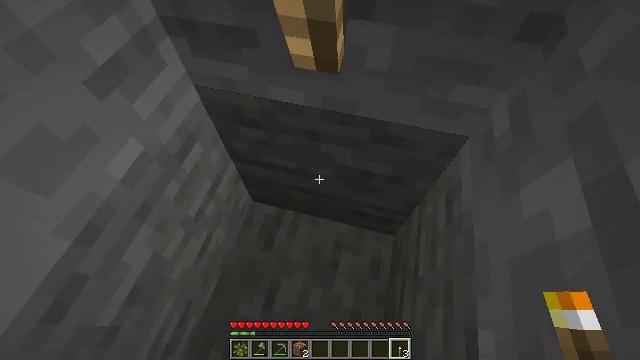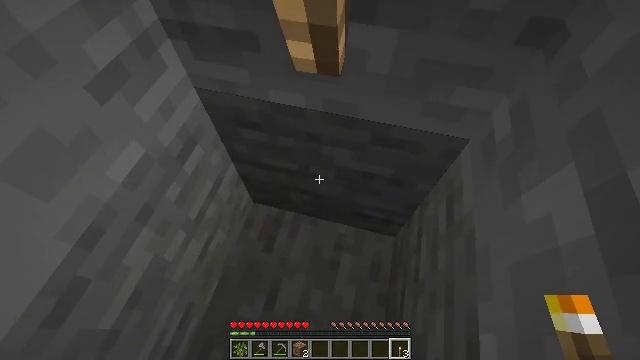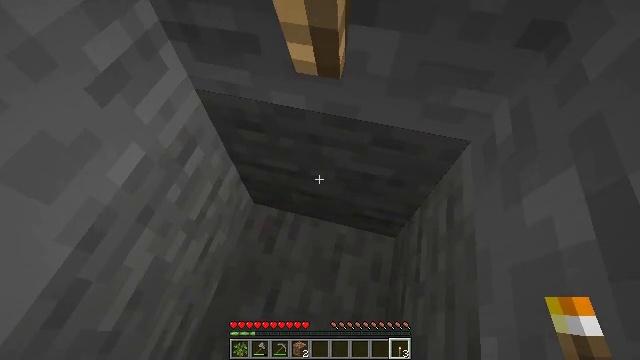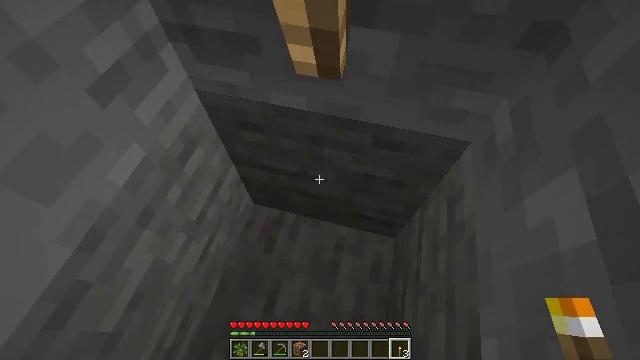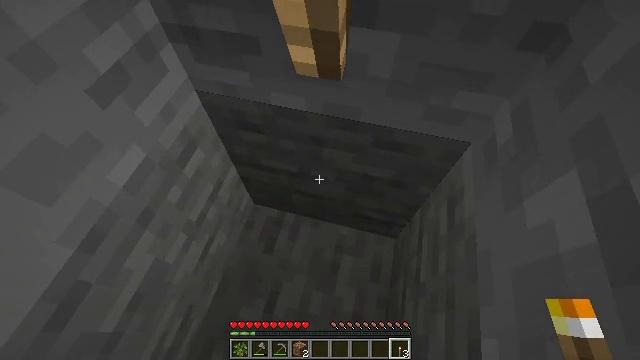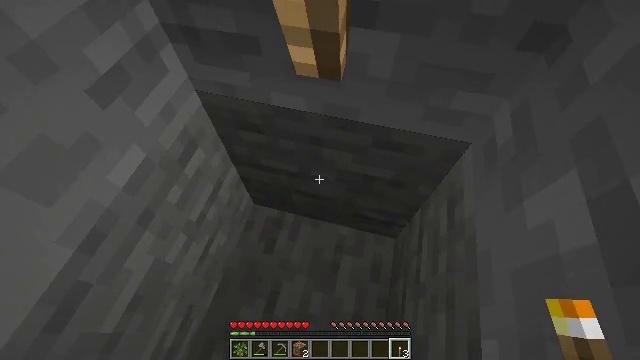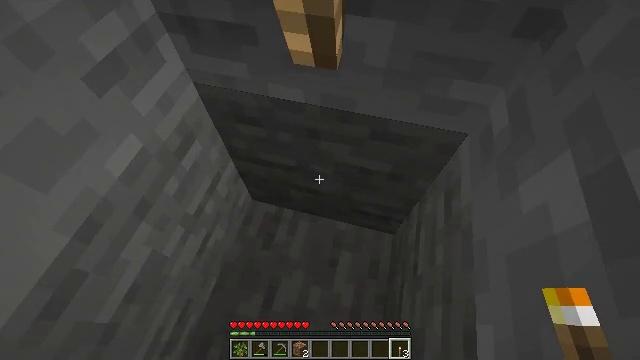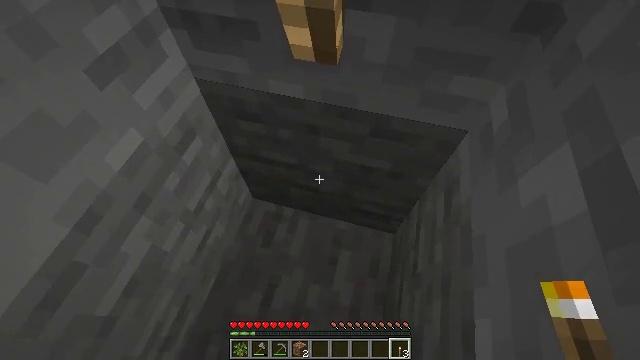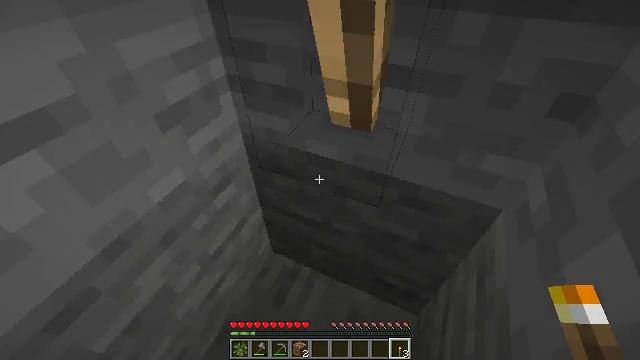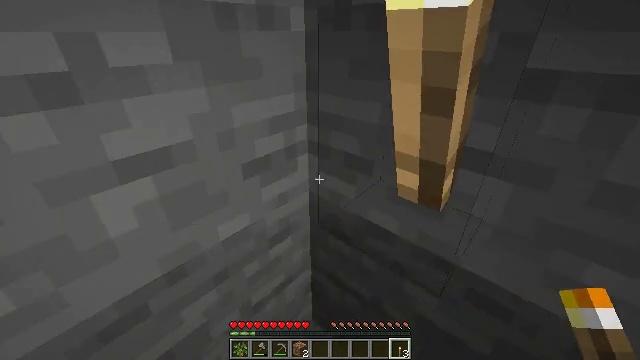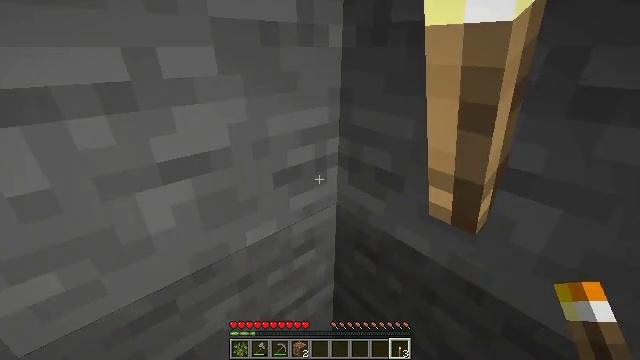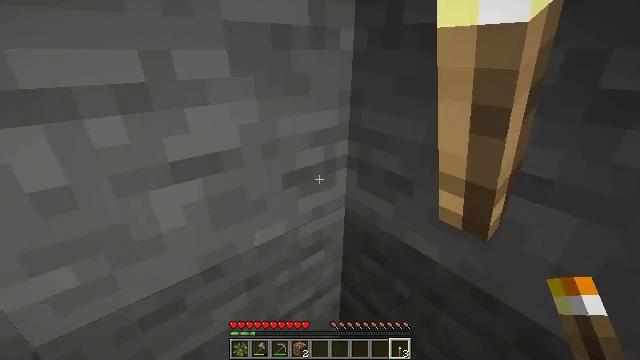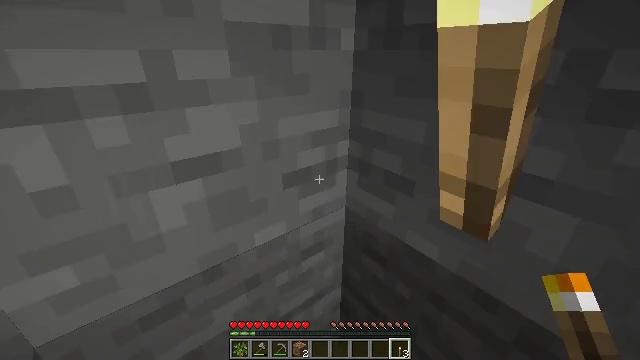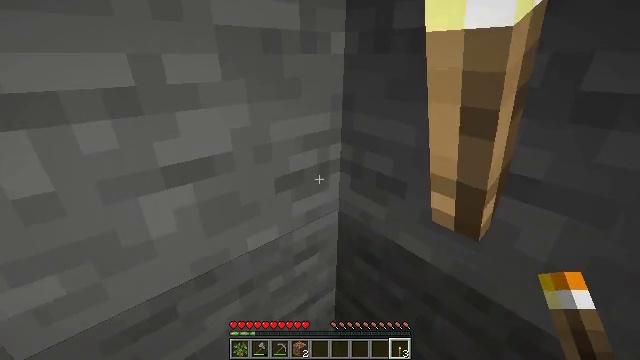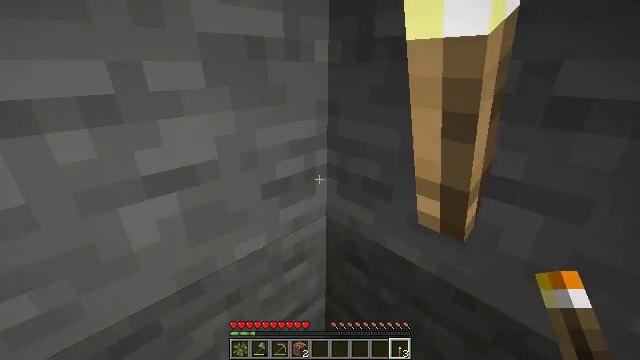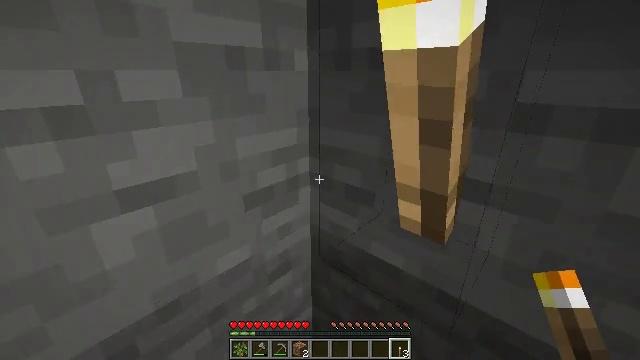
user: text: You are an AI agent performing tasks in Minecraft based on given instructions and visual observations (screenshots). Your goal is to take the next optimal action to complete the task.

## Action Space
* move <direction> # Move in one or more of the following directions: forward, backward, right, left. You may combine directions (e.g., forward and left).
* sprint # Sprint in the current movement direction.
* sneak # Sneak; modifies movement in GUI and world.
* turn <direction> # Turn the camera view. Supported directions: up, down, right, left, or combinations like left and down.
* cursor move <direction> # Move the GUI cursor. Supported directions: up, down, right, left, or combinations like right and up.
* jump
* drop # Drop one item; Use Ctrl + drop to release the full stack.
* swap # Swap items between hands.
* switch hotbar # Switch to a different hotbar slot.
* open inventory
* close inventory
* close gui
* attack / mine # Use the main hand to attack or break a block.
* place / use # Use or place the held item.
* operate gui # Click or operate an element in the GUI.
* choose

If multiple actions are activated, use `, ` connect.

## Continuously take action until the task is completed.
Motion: motion action
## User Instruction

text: Destroy the wall torch to gather it.
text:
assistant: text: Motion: move back
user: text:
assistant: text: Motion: move back
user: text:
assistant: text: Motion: move back
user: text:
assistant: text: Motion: move back
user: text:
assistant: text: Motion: no_op
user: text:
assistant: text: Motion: no_op
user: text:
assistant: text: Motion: no_op
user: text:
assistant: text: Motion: turn left and up
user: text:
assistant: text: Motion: turn left and up
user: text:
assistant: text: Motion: turn left and up
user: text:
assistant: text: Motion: turn left
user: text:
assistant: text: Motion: no_op
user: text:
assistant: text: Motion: turn right
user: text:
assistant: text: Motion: turn right and up
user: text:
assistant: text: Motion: turn right and up
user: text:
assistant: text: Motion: turn right and up
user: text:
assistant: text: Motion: turn right and up
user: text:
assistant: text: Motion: turn right
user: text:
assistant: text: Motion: turn right
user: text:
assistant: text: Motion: no_op
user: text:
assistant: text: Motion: no_op
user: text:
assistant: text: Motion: no_op
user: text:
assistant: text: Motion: no_op
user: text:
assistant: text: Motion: turn left
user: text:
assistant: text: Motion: turn left and down
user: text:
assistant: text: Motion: turn left and down
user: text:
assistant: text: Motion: turn left and down
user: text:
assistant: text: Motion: turn left
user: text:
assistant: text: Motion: attack / mine
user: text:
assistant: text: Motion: attack / mine